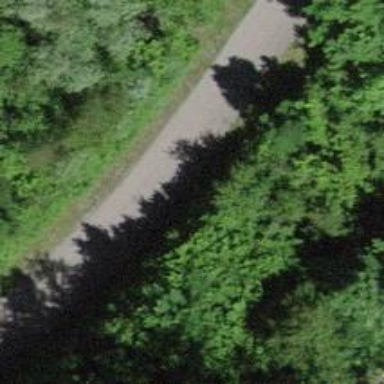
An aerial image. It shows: Cycleway with paving stones as the surface.